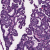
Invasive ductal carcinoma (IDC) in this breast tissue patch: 1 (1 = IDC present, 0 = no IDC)